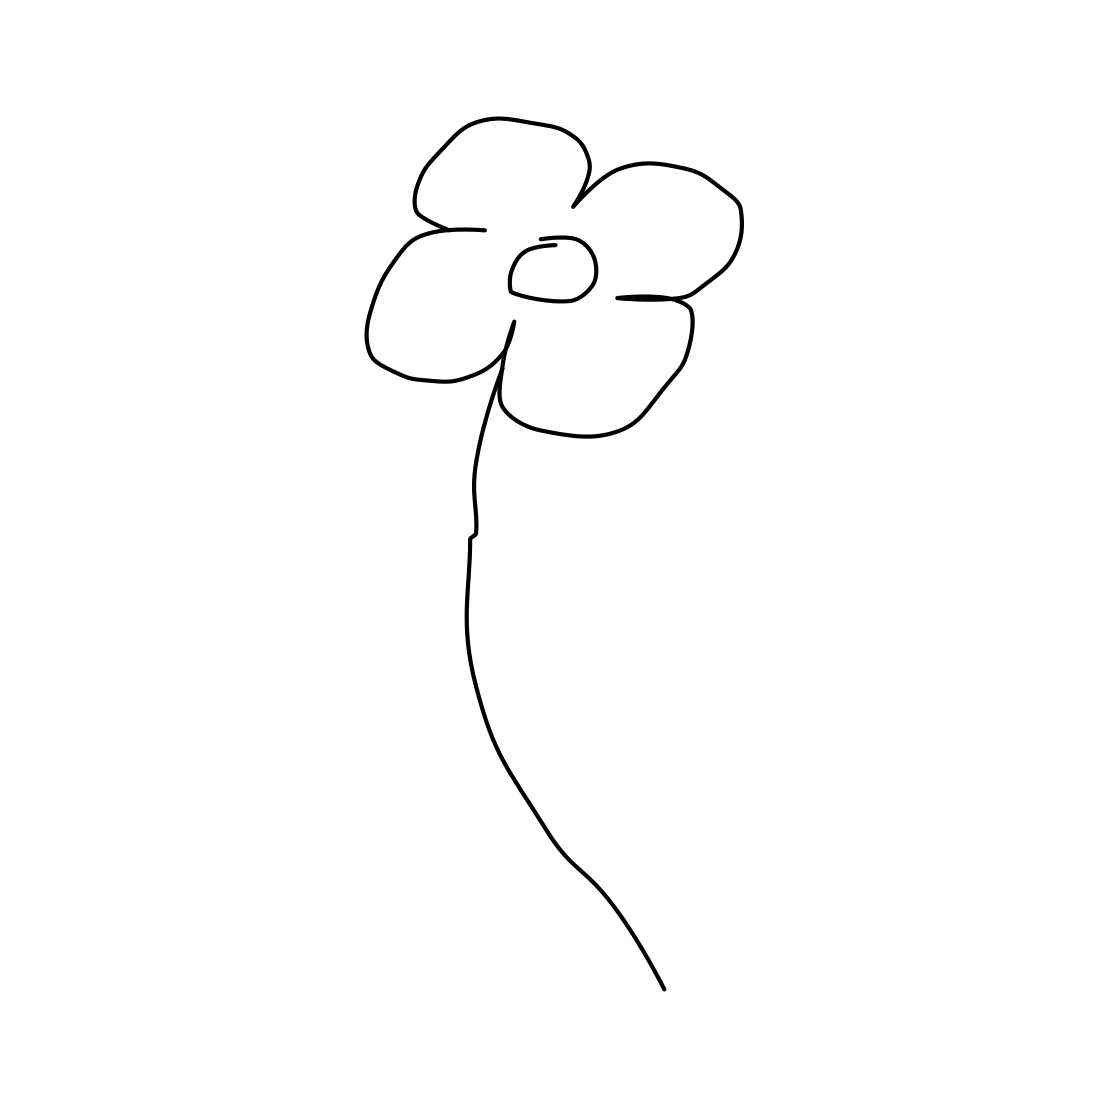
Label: flower with stem